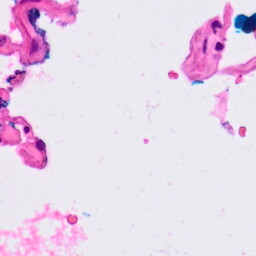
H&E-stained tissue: Lung